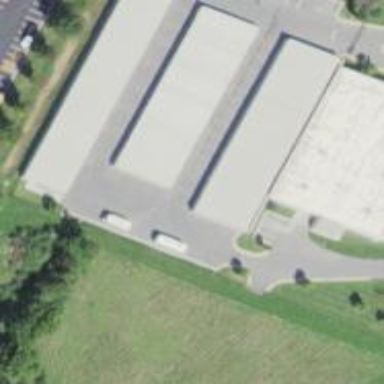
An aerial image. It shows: Storage rental shop located in building.